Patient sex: M
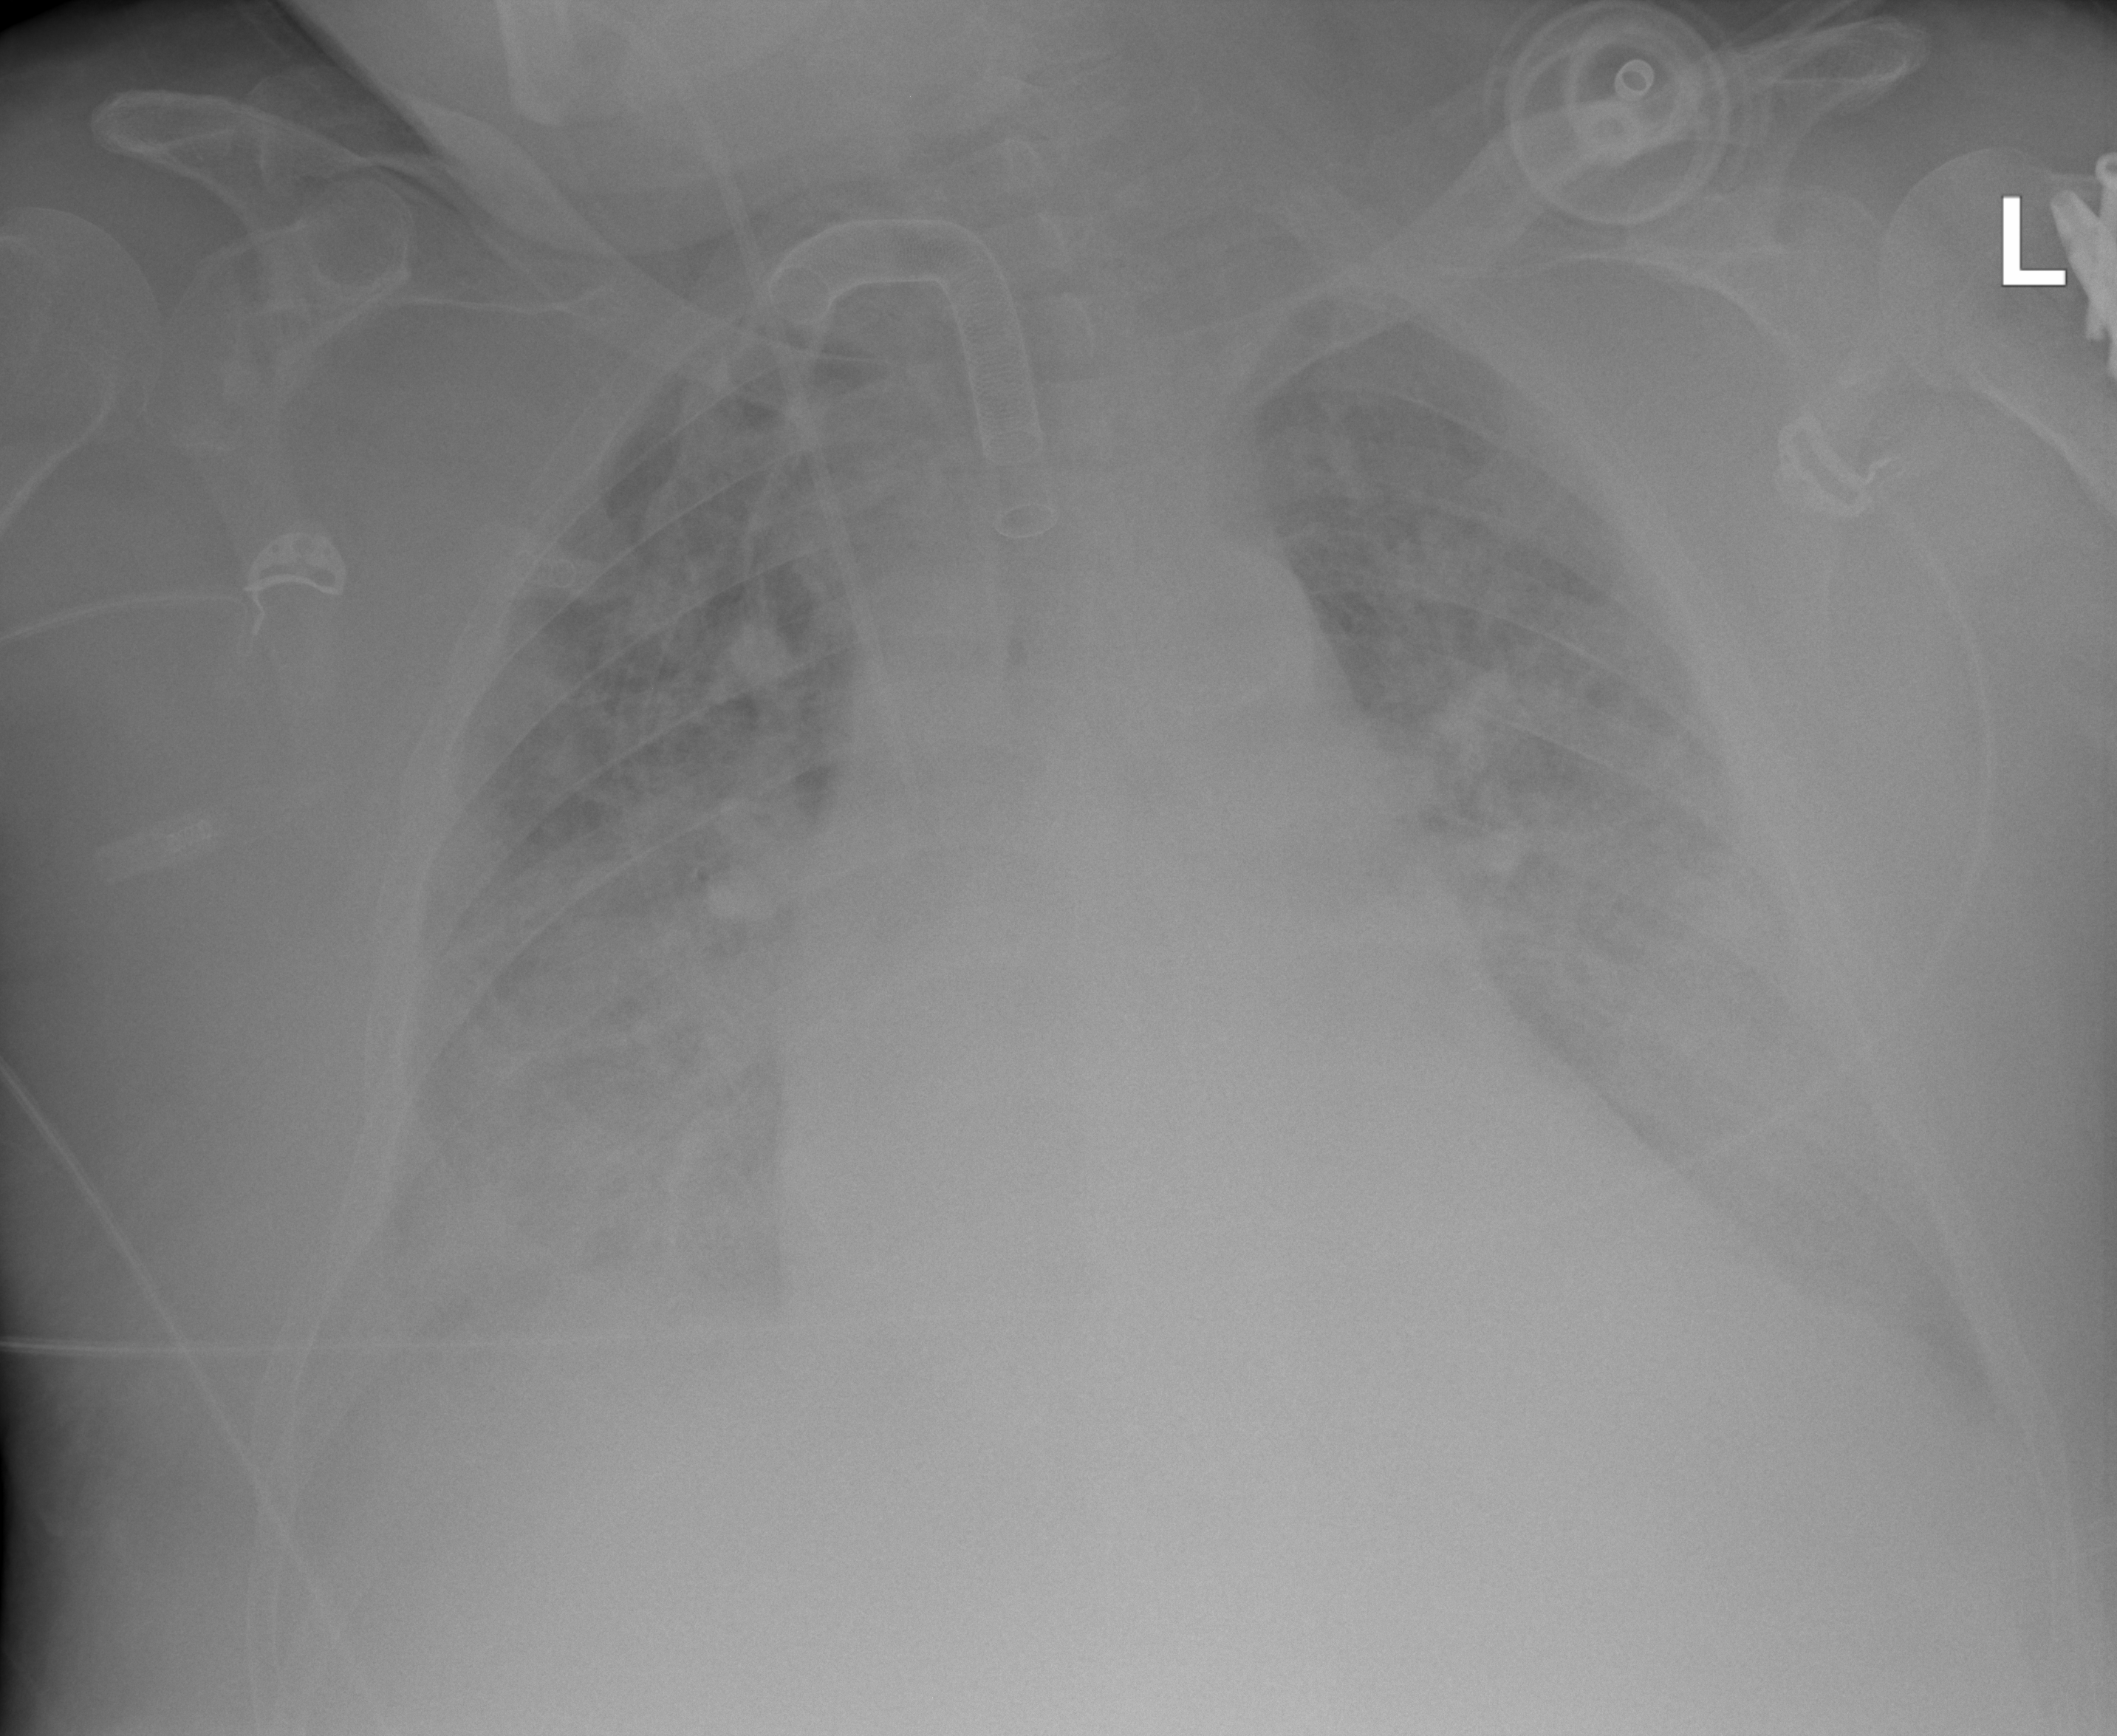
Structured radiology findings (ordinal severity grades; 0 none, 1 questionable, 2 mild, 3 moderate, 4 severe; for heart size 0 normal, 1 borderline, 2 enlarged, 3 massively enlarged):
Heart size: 2
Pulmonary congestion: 3
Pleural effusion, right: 3
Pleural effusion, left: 3
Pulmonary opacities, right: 3
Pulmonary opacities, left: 3
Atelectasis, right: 3
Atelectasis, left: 3